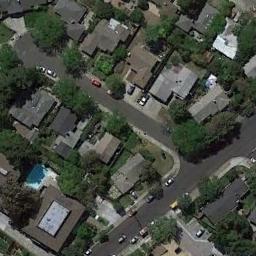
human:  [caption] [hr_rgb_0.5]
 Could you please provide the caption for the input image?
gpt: There are many buildings of different shapes and sizes in medium residential area .

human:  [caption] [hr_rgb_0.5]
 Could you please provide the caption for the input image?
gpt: The dense medium residential area has lots of neatly arranged houses and some trees and one of the houses has a swimming pool .

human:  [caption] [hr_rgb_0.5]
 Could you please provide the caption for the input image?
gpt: There aren't many houses in the mid-sized area .

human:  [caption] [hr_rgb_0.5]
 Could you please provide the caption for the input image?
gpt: There are some buildings and green trees on the medium residential area .

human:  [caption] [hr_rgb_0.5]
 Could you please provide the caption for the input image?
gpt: The medium residential is next to the road and some trees .